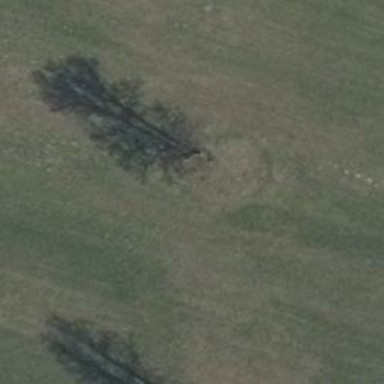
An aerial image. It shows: Semi-deciduous broadleaved tree.